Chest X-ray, PA view. Patient: 35 years old, sex F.
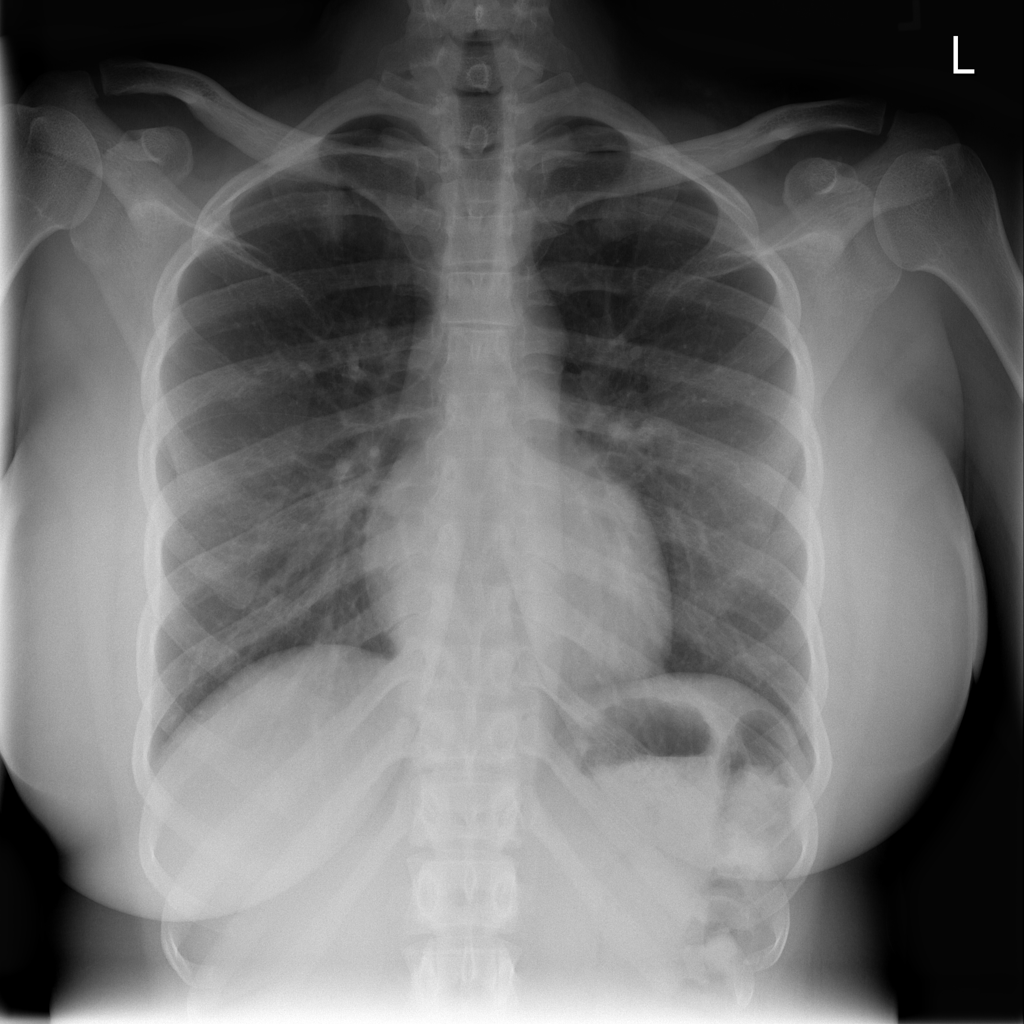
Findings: No Finding